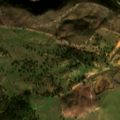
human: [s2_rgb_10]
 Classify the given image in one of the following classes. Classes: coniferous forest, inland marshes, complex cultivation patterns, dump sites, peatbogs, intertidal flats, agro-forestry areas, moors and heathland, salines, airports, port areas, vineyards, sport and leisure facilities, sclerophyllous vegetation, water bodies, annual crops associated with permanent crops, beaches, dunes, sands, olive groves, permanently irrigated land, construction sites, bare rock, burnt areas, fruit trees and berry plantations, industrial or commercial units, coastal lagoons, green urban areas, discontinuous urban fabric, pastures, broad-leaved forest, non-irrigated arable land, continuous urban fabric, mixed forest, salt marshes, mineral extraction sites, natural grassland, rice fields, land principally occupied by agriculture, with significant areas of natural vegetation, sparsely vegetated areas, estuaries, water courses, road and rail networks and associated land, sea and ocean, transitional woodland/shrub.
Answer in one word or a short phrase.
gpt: non-irrigated arable land, permanently irrigated land, agro-forestry areas, broad-leaved forest, transitional woodland/shrub